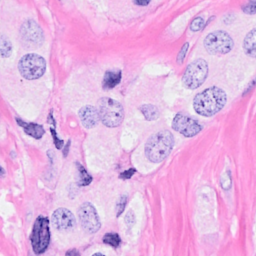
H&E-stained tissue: Breast